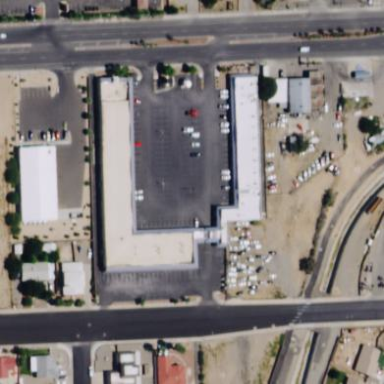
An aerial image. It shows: Retail area.